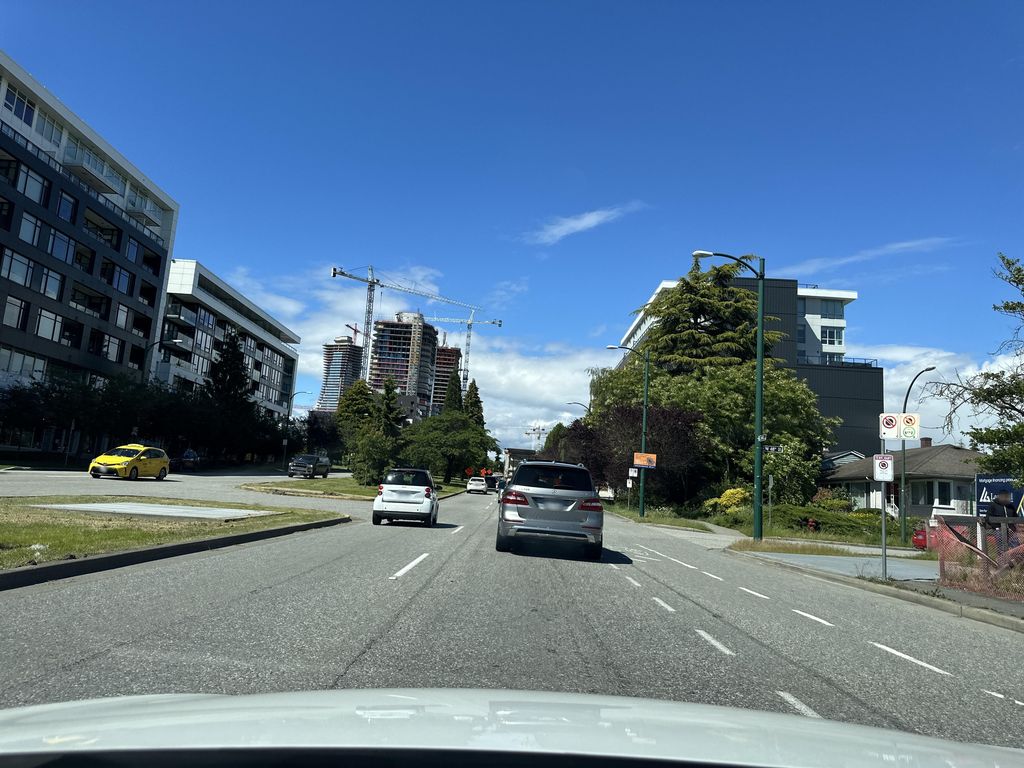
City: vancouver